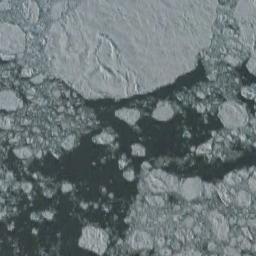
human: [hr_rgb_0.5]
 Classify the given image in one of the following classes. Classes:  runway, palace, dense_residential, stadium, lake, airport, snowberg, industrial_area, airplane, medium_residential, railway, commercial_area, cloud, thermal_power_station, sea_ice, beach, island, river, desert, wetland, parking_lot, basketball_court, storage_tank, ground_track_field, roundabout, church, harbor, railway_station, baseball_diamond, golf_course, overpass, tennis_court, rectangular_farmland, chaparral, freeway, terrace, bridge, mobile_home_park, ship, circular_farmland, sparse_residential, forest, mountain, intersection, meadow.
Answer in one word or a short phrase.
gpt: sea_ice